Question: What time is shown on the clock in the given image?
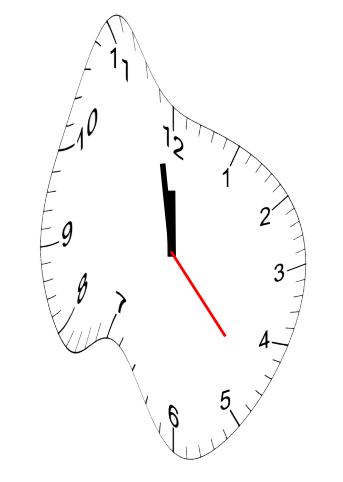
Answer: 11:58:23